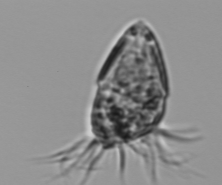
Label: Strombidium_morphotype1